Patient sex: F
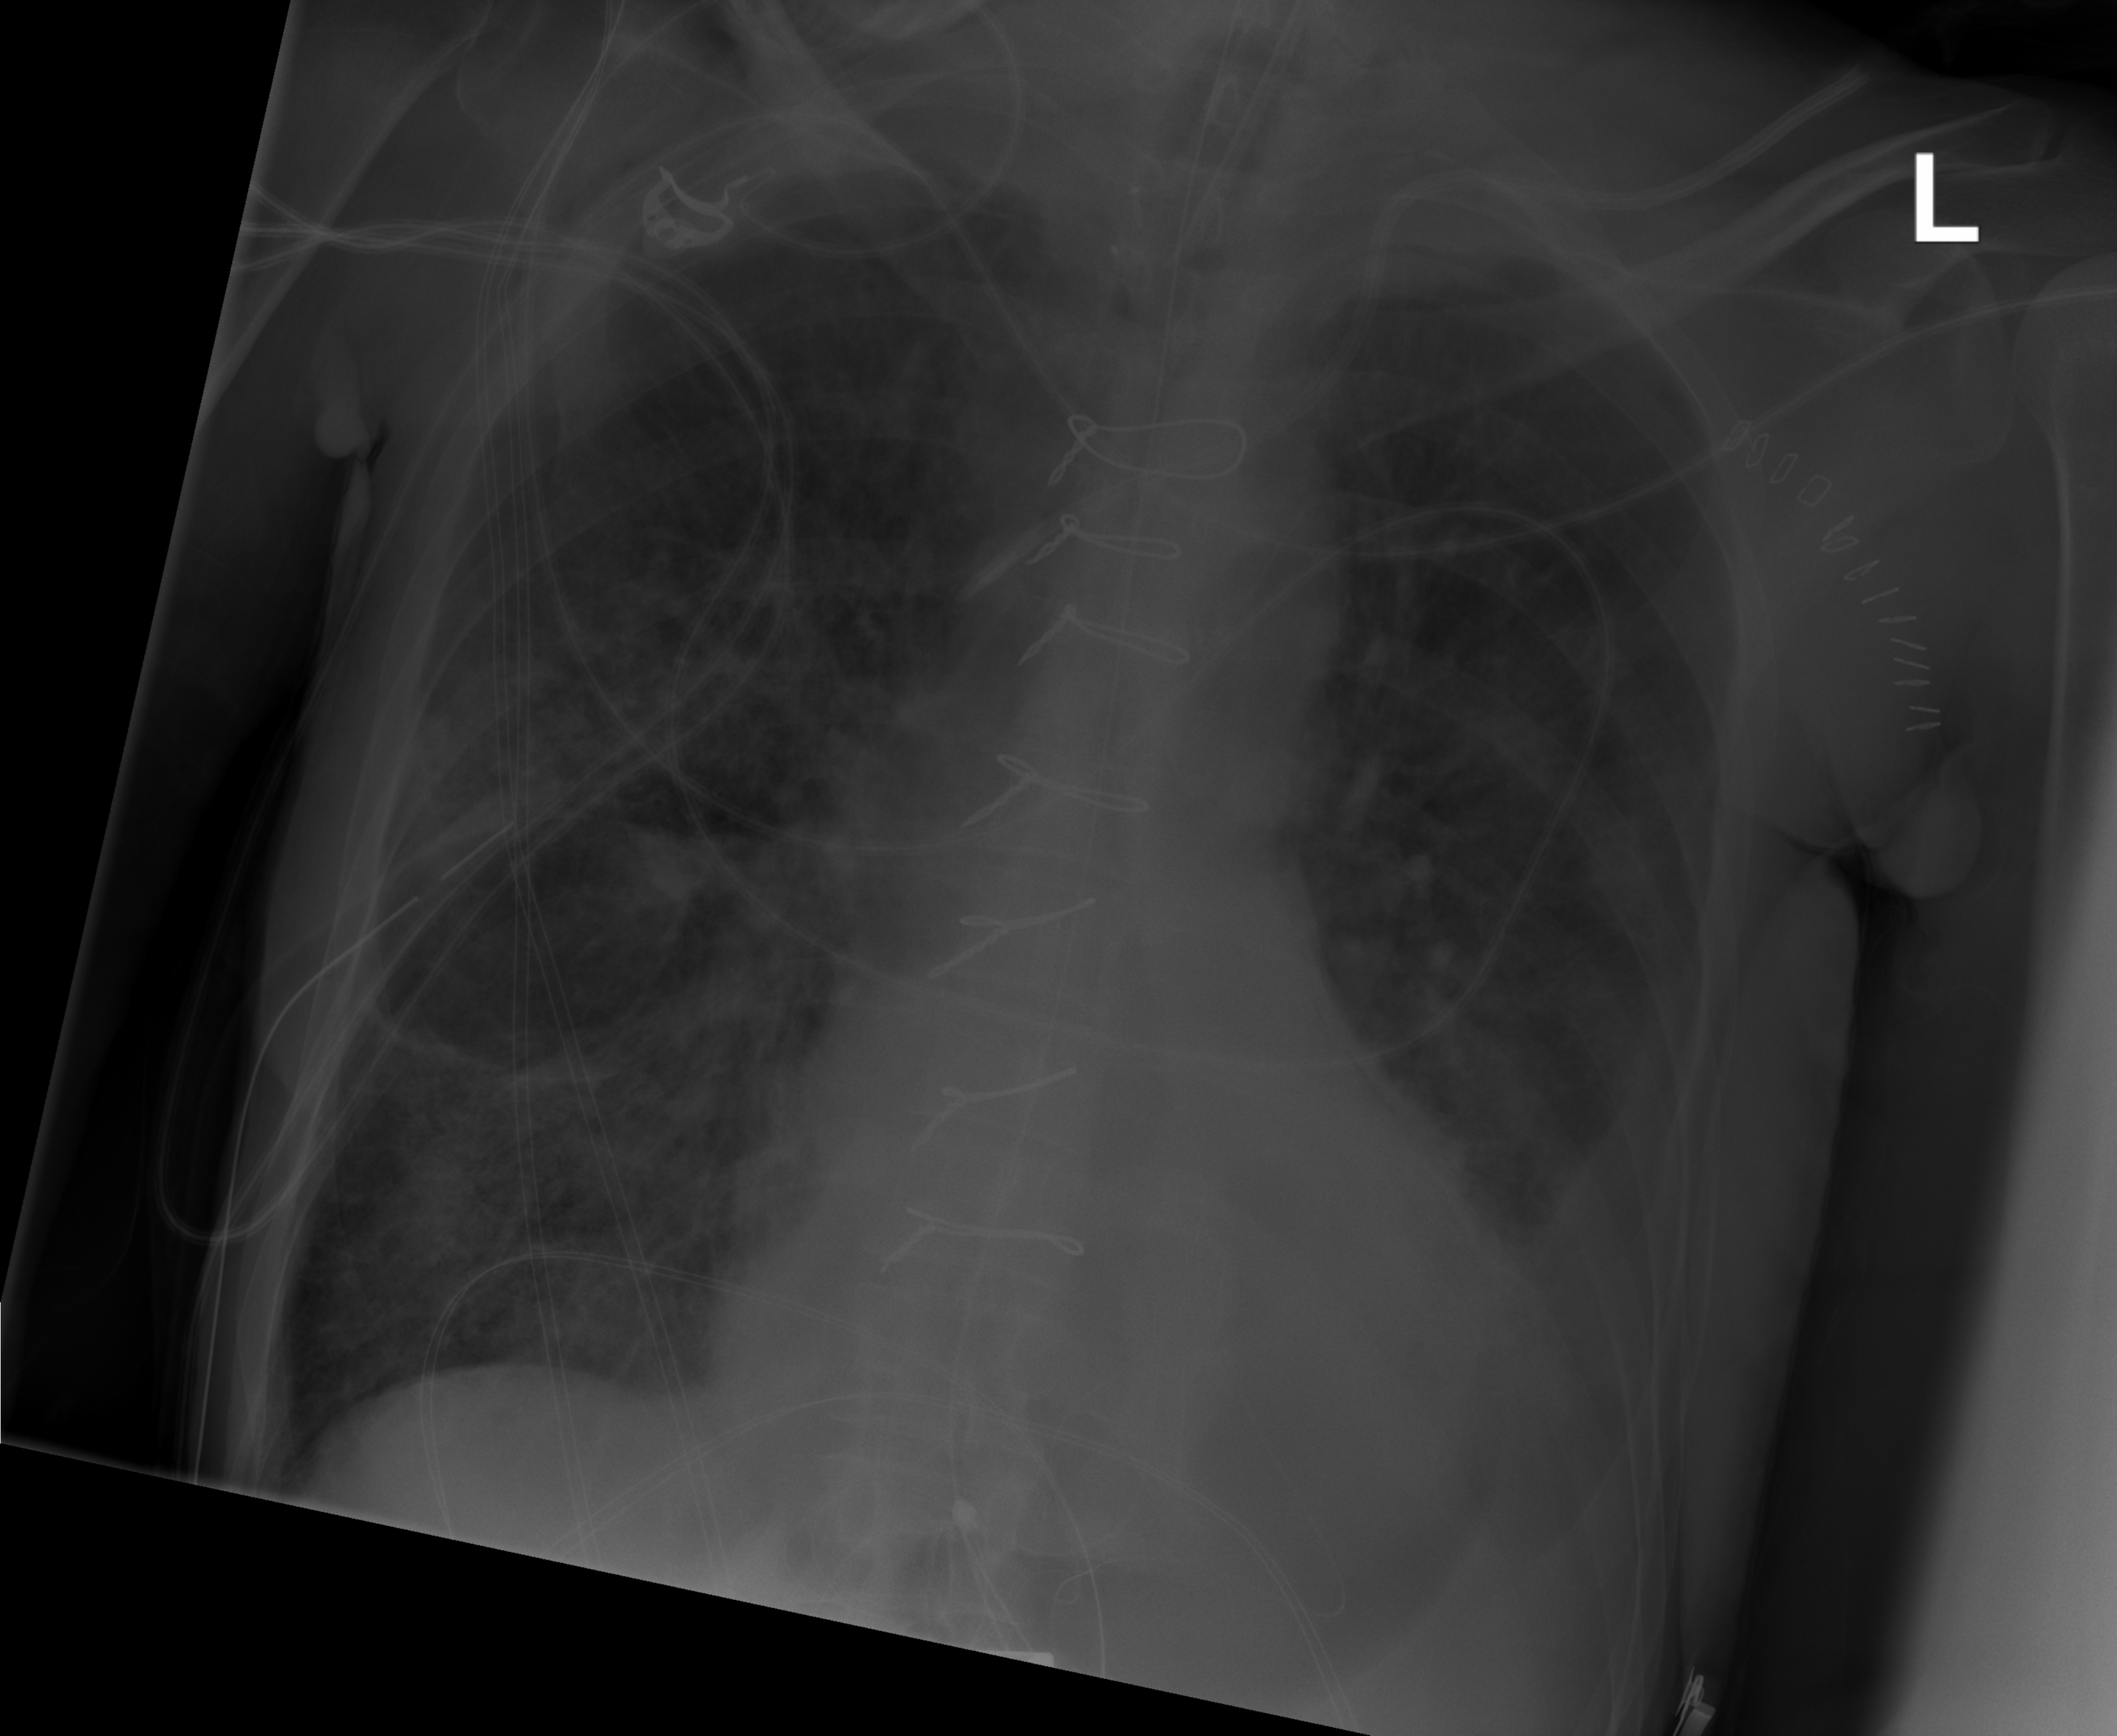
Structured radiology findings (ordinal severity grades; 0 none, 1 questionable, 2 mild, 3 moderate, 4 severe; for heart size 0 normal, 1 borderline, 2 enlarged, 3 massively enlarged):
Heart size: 2
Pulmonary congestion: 0
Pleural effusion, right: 0
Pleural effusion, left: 2
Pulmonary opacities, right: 3
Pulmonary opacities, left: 2
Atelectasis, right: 2
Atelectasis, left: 2